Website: home-depot
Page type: customer-info-address
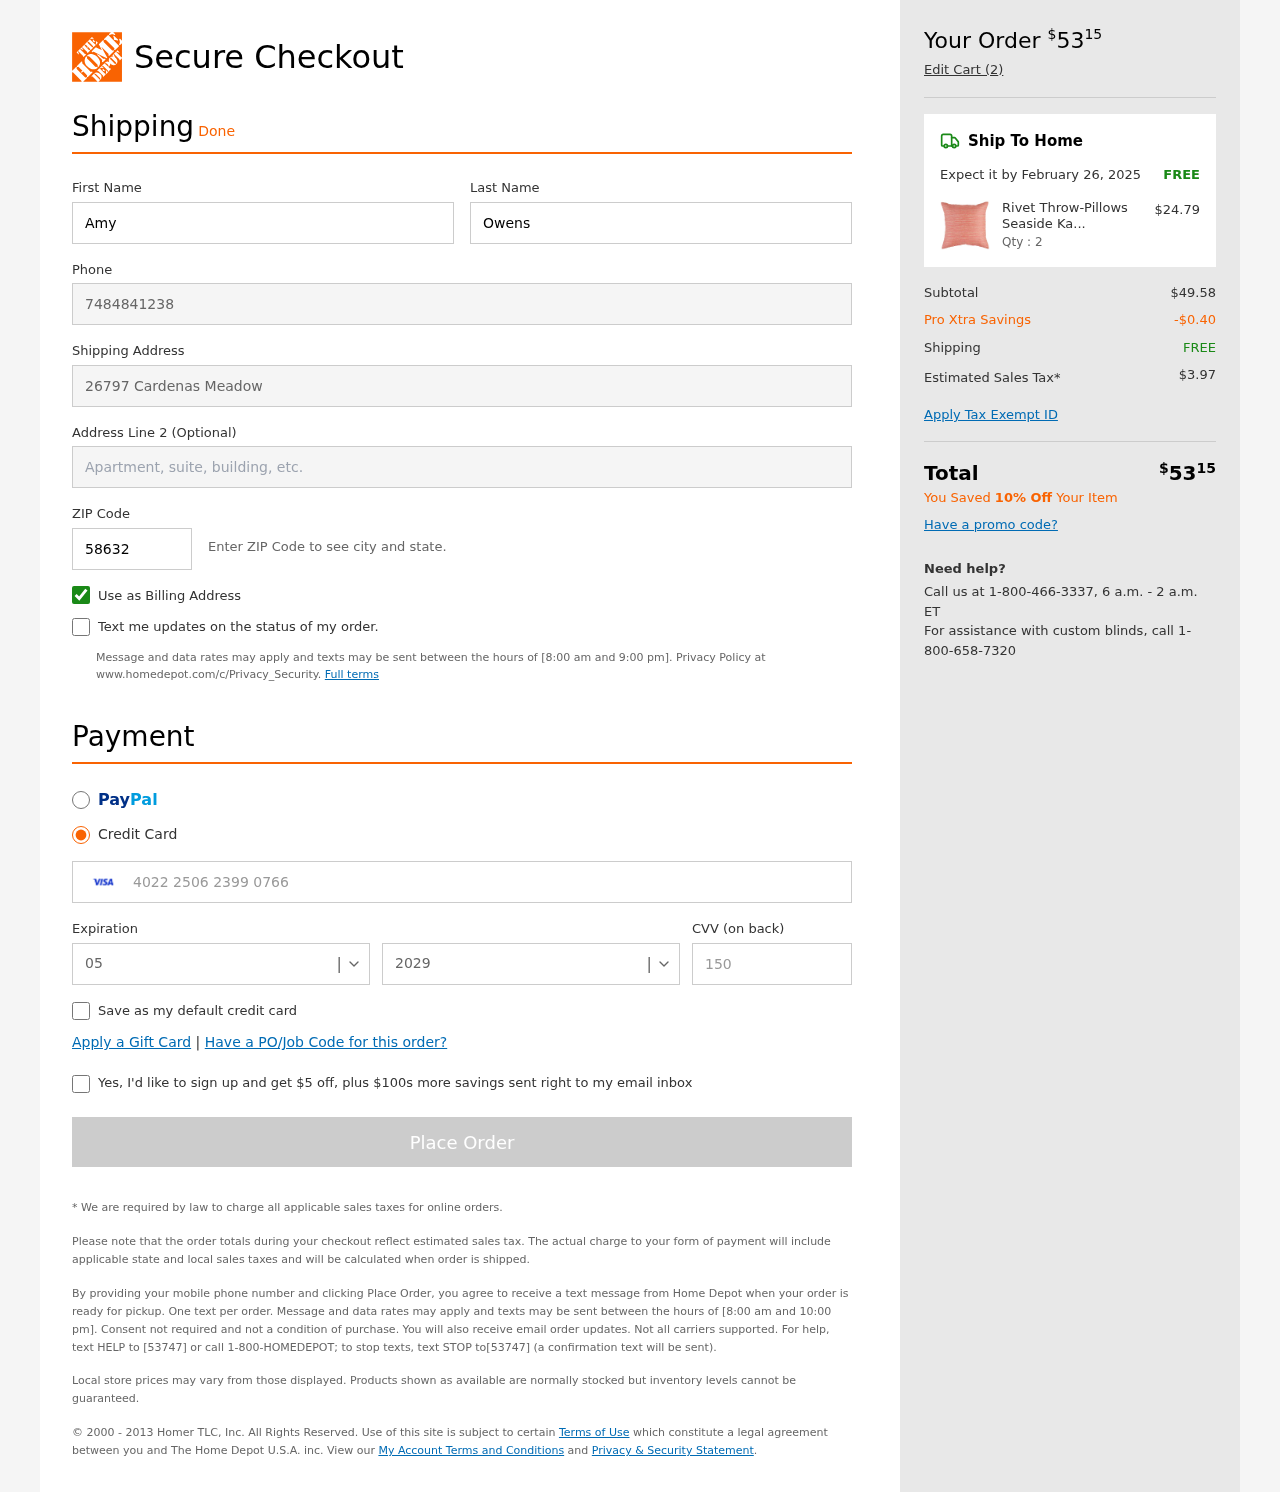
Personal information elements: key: PII_CARD_CVV
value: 150
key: PII_CARD_EXPIRY_MONTH
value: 05
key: PII_CARD_EXPIRY_YEAR
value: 29
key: PII_CARD_NUMBER
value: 4022 2506 2399 0766
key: PII_FIRSTNAME
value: Amy
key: PII_LASTNAME
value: Owens
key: PII_PHONE
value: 7484841238
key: PII_POSTCODE
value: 58632
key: PII_STREET
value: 26797 Cardenas Meadow
Product elements: key: PRODUCT1_NAME
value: Rivet Throw-Pillows Seaside Kawaii Outdoor
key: PRODUCT1_PRICE
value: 24.79
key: PRODUCT1_QUANTITY
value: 2
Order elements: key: ORDER_TOTAL
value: $5315
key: ORDER_NUM_ITEMS
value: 2
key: ORDER_DELIVERY_DATE
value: February 26, 2025
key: ORDER_SHIPPING_COST
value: FREE
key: ORDER_SUBTOTAL
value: $49.58
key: ORDER_DISCOUNT
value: -$0.40
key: ORDER_SHIPPING_COST2
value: FREE
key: ORDER_TAX
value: $3.97
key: ORDER_TOTAL2
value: $5315
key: ORDER_SAVINGS_MESSAGE
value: You Saved 10% Off Your Item